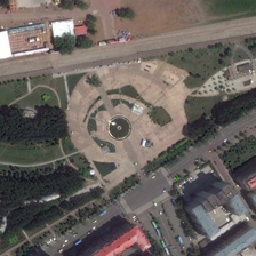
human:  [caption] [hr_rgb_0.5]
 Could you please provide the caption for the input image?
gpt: The Plaza is close to the bustling urban area.

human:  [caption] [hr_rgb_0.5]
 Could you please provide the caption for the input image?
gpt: The square is close to the downtown area.

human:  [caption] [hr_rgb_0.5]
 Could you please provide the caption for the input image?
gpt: The FICA square near the busy urban area.

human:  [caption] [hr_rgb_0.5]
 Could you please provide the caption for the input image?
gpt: The square is close to the lively urban area.

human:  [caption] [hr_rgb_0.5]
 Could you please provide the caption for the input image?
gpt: The Plaza is close to the bustling urban area.